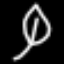
Label: leaf